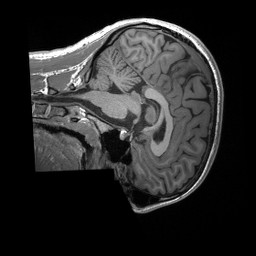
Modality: T1w
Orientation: sagittal
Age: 20
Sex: male
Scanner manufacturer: siemens
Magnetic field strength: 3 T
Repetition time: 2.4 s
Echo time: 0.00224 s